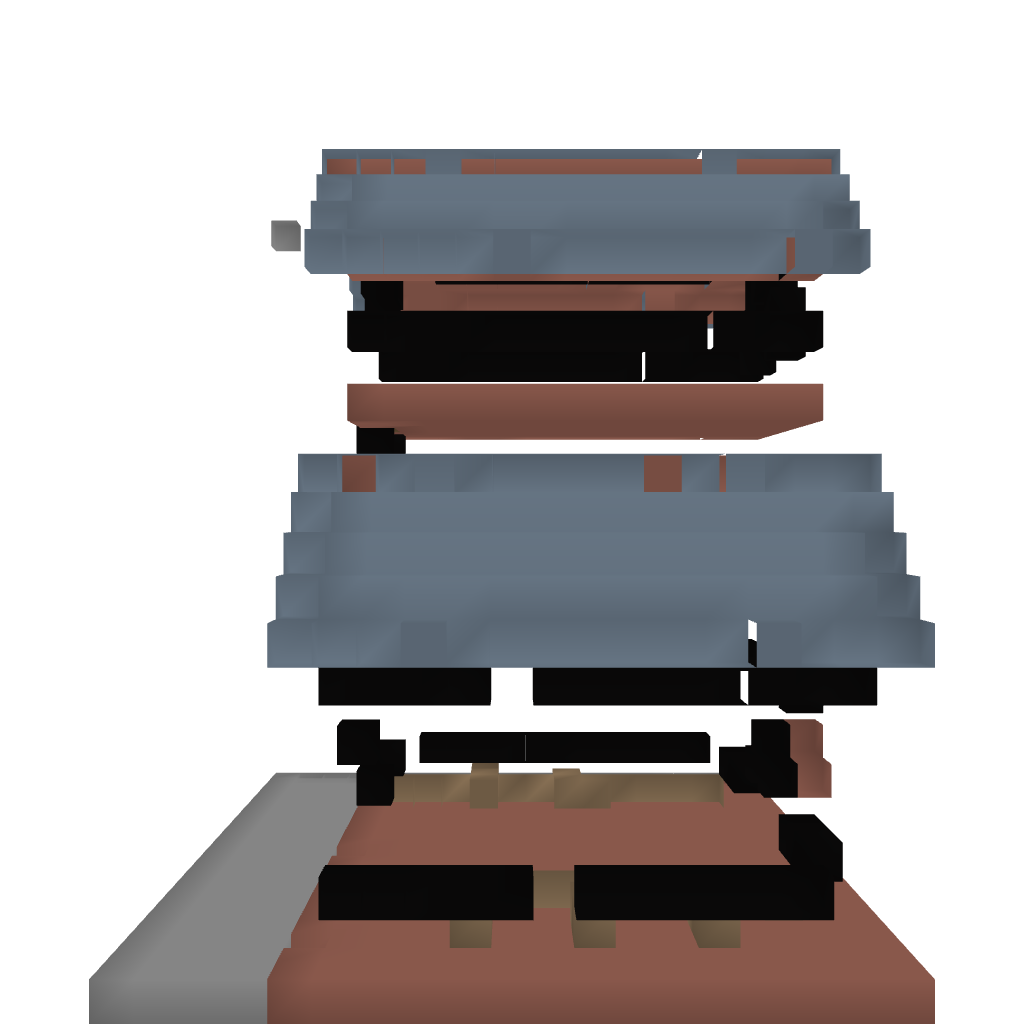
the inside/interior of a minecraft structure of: Barn - By Cybersneeze